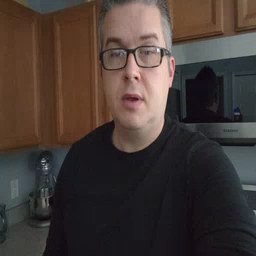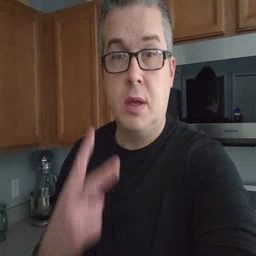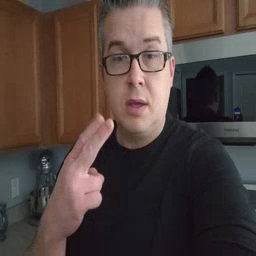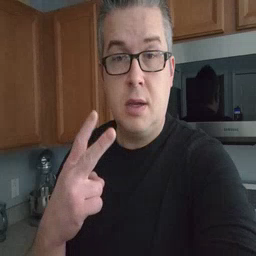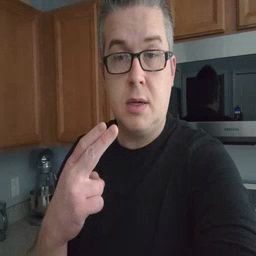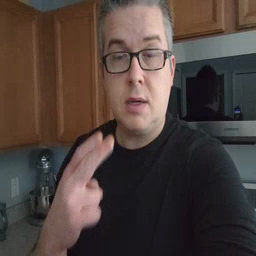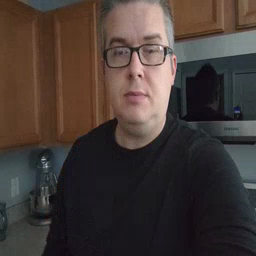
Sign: scissors